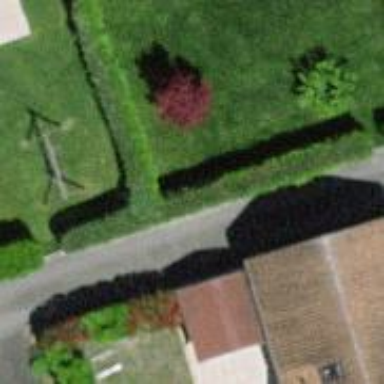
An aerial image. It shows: Hedge barrier.